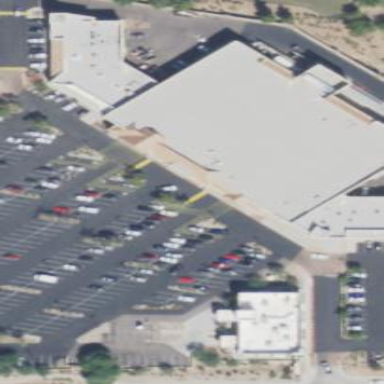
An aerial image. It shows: Supermarket located in building.